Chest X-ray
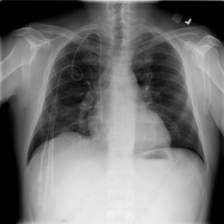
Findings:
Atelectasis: negative
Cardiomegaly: negative
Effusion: negative
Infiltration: negative
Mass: negative
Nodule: negative
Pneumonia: negative
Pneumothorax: negative
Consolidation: negative
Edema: negative
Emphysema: negative
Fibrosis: negative
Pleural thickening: negative
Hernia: negative